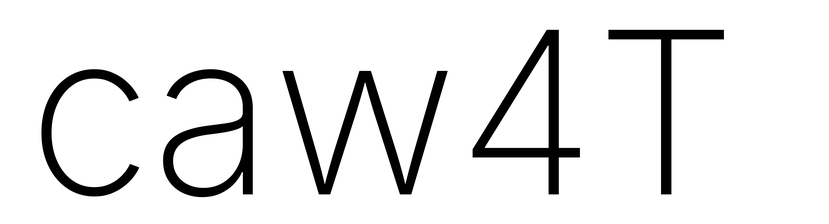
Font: Inter_ExtraLight